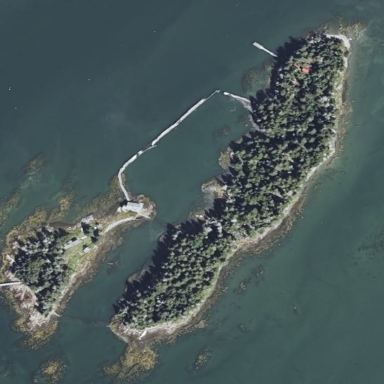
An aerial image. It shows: Island with natural coastline.